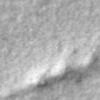
Label: no_change